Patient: sex F, age 72
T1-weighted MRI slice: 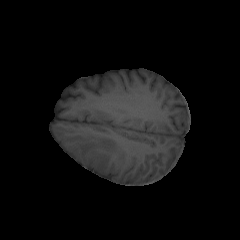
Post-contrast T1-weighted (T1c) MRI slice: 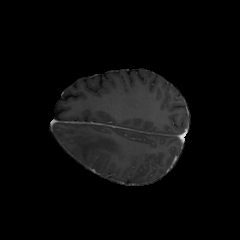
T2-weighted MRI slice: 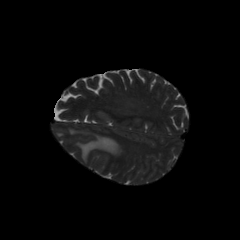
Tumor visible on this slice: yes
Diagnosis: Glioblastoma, IDH-wildtype
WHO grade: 4